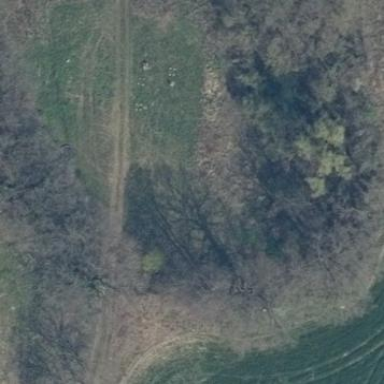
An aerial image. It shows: Area covered with grass.